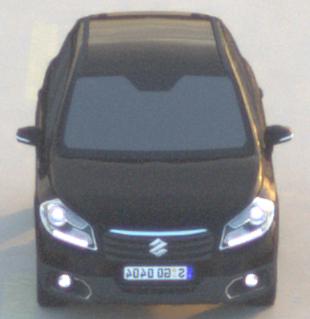
Make: Suzuki
Model: SX4 S-Cross 1.6
Detailed model: SX4 (II) S-Cross
Model produced from: 2013/10
Model produced until: 2015/08
Doors: 5
Color: black
Road condition: dry road
Daytime: sunrise or sunset
Contrast: medium contrast